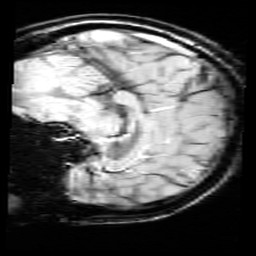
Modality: SWI
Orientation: sagittal
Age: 11
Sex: female
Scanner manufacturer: siemens
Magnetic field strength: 3 T
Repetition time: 0.027 s
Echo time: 0.02 s